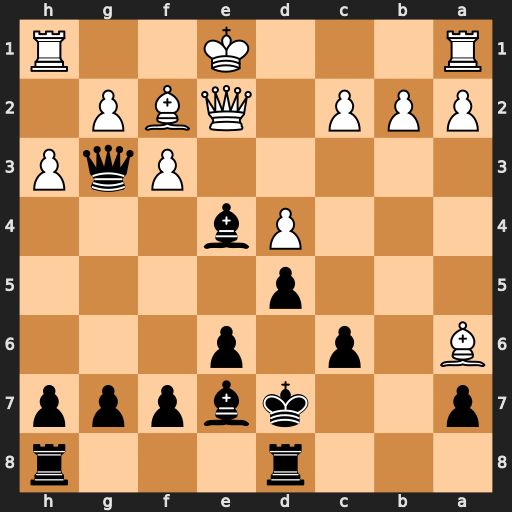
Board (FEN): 3r3r/p2kbppp/B1p1p3/3p4/3Pb3/5PqP/PPP1QBP1/R3K2R
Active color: b
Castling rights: KQ
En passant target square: -
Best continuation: Qxg2 Rg1 Qxf3 Qxf3 Bxf3